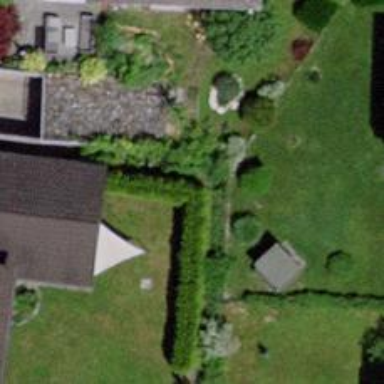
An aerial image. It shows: Hedge acting as barrier.